Field crop: maize
Growth stage: 2
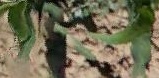
Species: maize